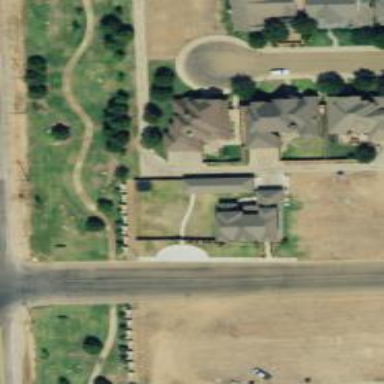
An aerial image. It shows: Alley classified as service road.